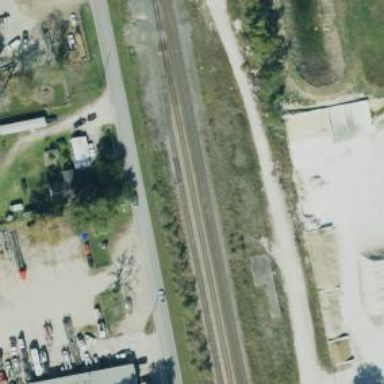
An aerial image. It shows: Railway siding for service.